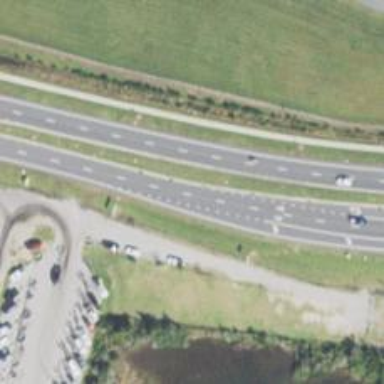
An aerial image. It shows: Asphalt trunk highway classified as expressway.